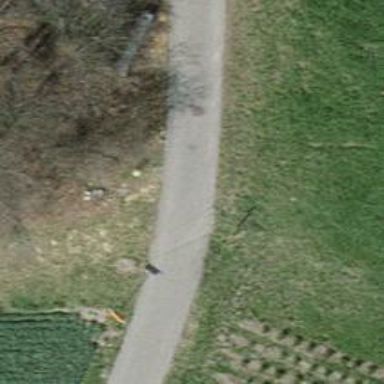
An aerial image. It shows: Pipeline marker.